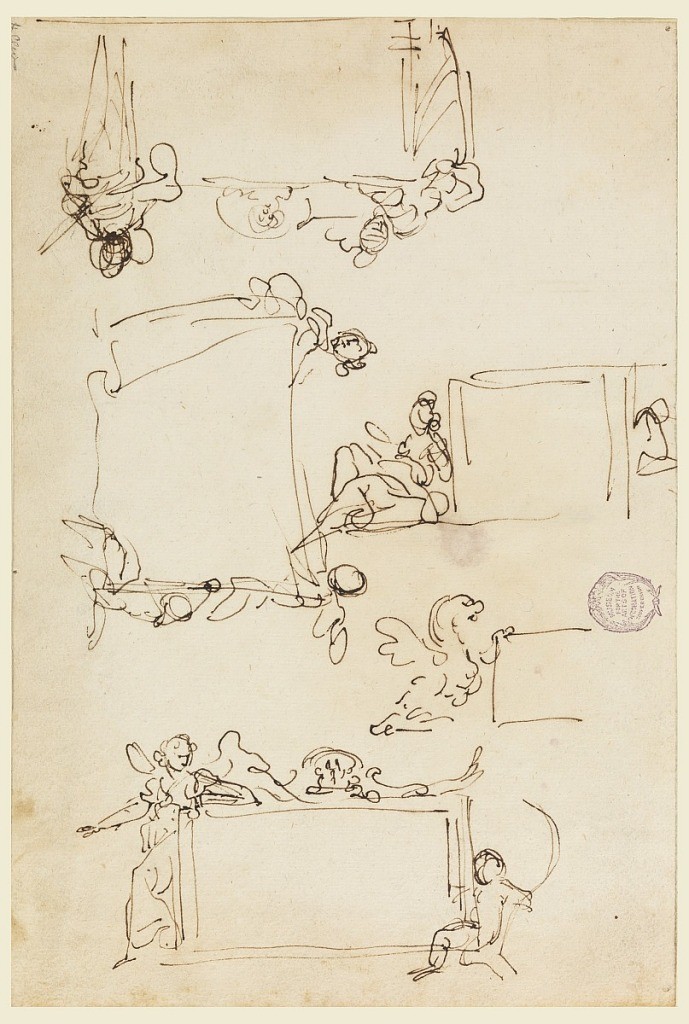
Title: Sketches for a tablet
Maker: Carlo Marchionni, Italian, 1702–1786
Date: ca. 1750
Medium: Pen and black ink on laid paper
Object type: Drawing
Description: A tablet with a head rising from the middle of the top rim; its frame is supported by a woman leaning upon the tablet at left: a standing woman is alternatively suggested at right. Second row: a cloth frames the tablet; it is supported at left by a woman; at right on top by a flying angel, at the bottom by a kneeling figure. At right, a tablet is flanked by the two seated women. Third row, at right: the left half is shown; a chimera supporting a tablet. Bottom: a tablet with a pediment with a mask on top is supported by a standing angel, at left, by a flying small one at right.